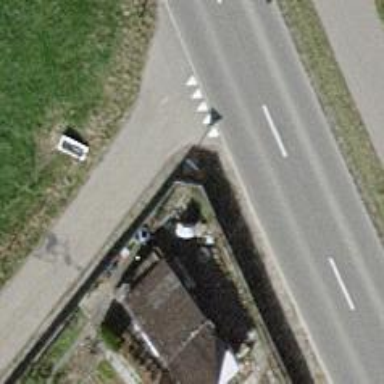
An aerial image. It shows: Hedge barrier.